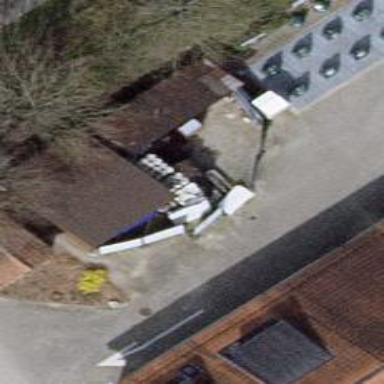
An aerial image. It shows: Shed building.